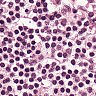
Metastatic tissue present: no